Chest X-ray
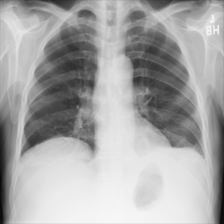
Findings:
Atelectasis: negative
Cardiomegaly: negative
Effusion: positive
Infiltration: negative
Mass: negative
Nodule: negative
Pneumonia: negative
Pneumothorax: negative
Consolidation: negative
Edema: negative
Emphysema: negative
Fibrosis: negative
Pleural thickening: negative
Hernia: negative